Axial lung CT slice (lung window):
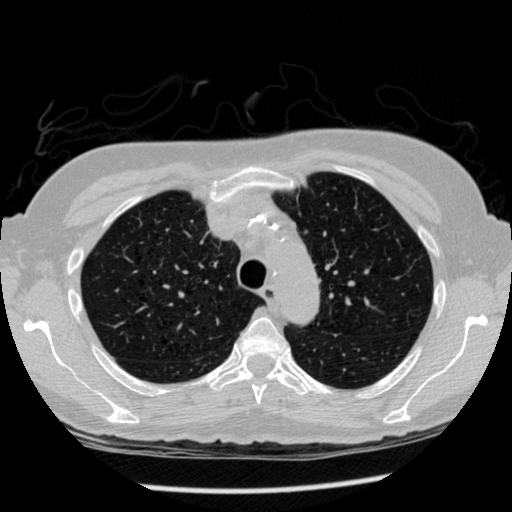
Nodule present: no